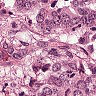
Metastatic tissue present: yes